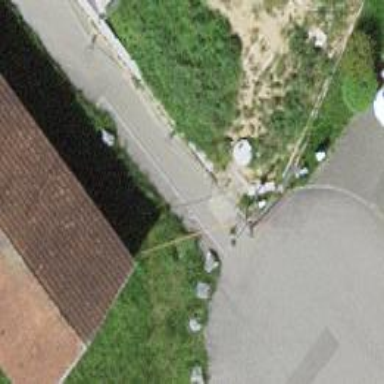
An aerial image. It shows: Bollard.